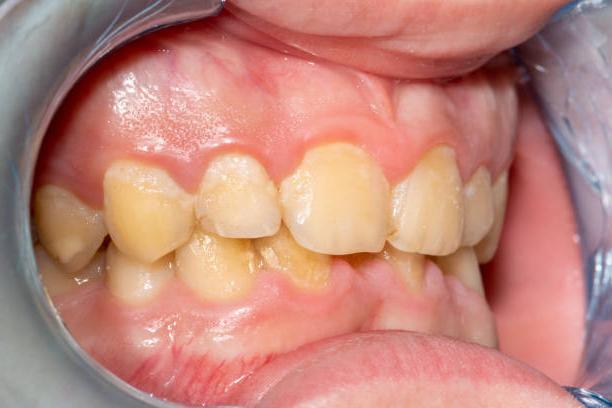
Condition: Gingivitis